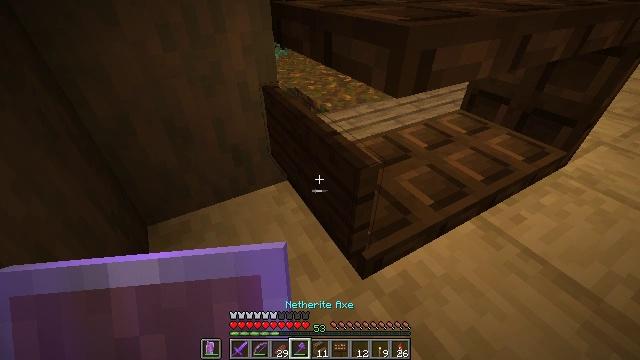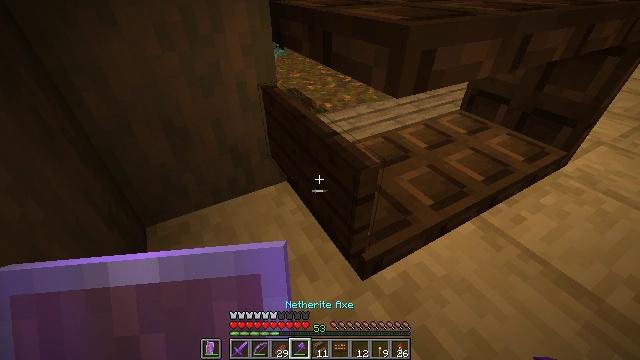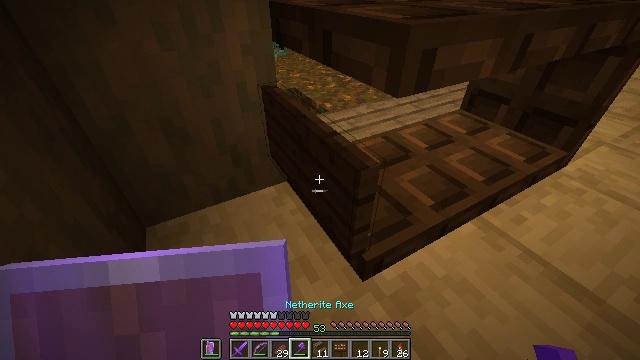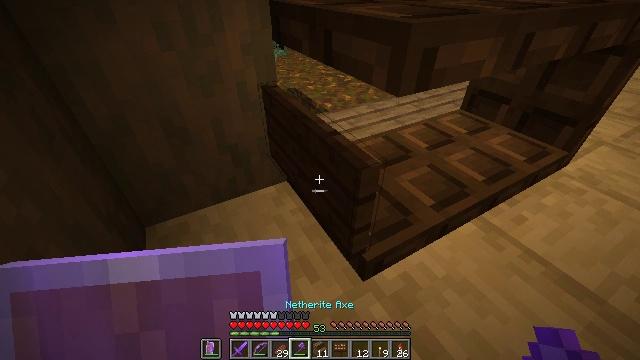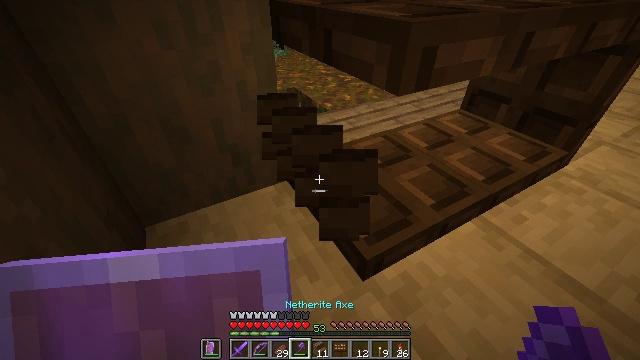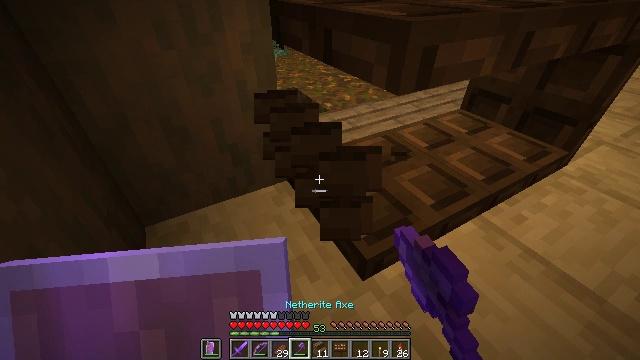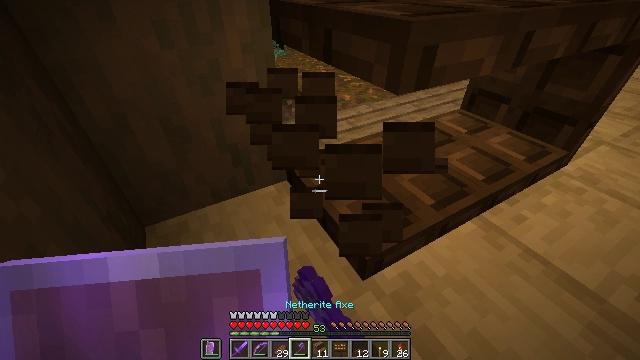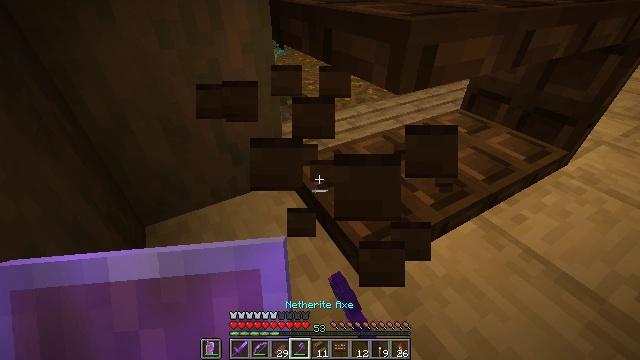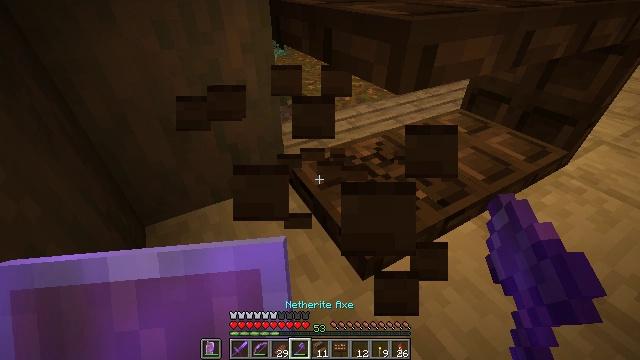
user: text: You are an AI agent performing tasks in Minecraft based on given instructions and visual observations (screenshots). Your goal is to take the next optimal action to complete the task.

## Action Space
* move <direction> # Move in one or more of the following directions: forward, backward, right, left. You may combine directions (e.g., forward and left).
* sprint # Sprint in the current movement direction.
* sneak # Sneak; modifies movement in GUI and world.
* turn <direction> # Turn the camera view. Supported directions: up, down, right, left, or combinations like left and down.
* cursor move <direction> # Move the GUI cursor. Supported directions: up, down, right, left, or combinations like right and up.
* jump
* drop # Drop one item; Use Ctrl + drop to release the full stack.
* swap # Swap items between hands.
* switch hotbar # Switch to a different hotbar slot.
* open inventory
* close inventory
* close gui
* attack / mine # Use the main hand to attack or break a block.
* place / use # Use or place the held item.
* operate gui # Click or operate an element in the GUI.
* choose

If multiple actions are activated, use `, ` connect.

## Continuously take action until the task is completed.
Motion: motion action
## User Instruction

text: Remove the dark oak wall sign to reuse it later.
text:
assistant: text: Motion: sneak
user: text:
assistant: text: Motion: sneak
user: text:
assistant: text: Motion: sneak
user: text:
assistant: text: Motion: sneak, attack / mine
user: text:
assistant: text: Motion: sneak, attack / mine
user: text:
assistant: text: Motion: sneak, attack / mine
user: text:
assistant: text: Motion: sneak, attack / mine
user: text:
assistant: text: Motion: sneak, attack / mine
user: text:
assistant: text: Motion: sneak, attack / mine